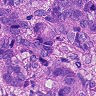
Metastatic tissue present: yes